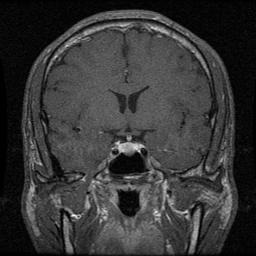
Label: pituitary